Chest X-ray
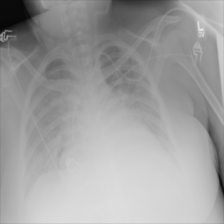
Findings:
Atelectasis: negative
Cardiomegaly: negative
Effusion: negative
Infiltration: negative
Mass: negative
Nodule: negative
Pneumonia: negative
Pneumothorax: negative
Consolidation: negative
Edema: positive
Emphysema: negative
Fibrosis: negative
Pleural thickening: negative
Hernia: negative